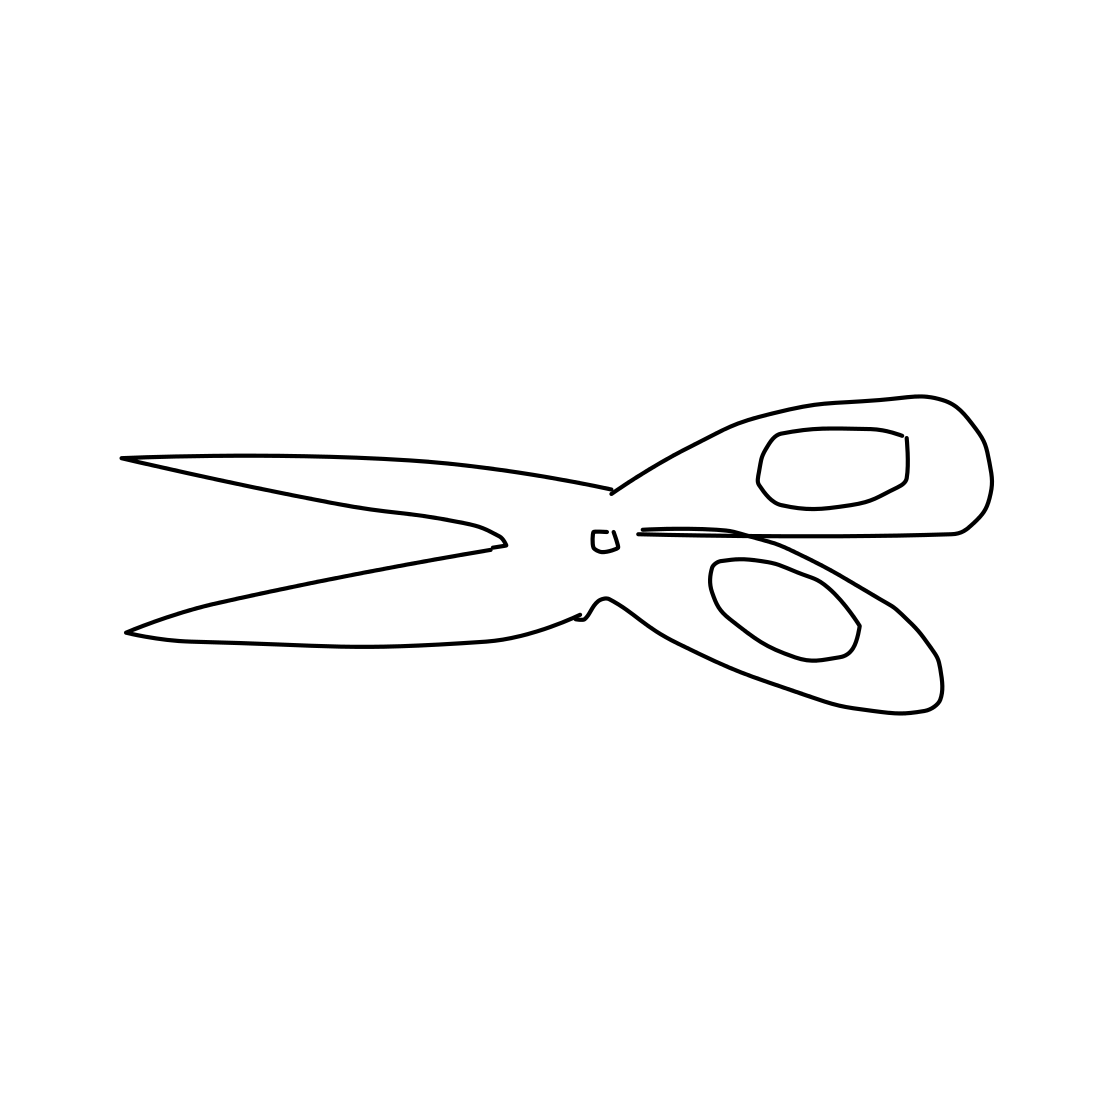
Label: scissors